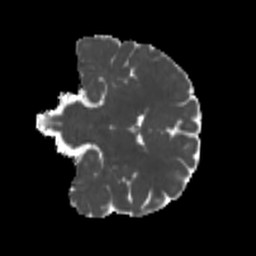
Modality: MD
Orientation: coronal
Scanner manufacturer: siemens
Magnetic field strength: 3 T
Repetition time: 4 s
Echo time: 0.0594 s